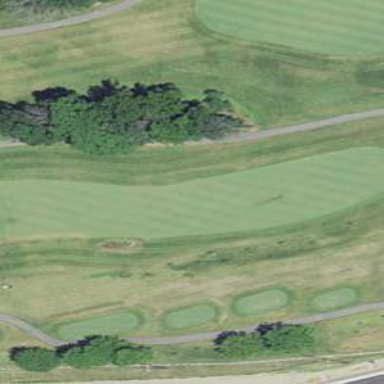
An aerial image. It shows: Golf fairway surrounded by grass.